Interaction volume radius: 5 \u00c5
Interaction volume height: 20 \u00c5
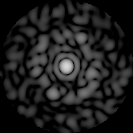
Disorder parameter: 0.8309